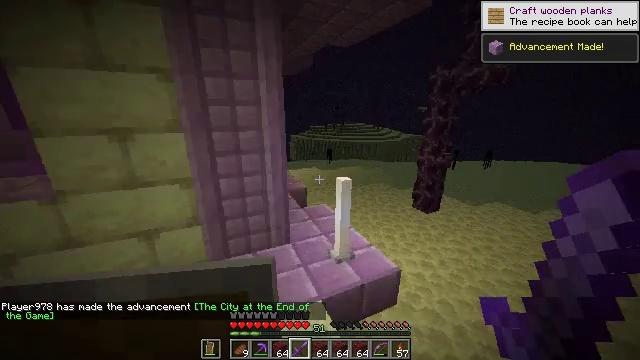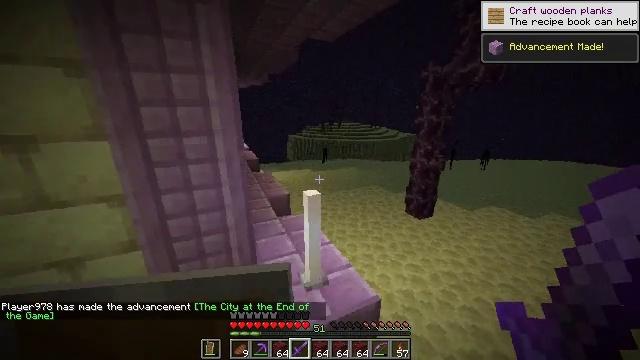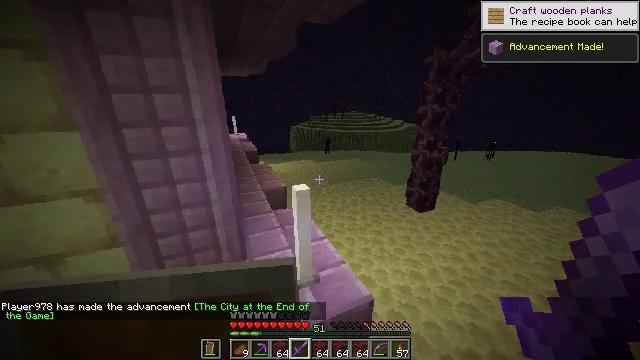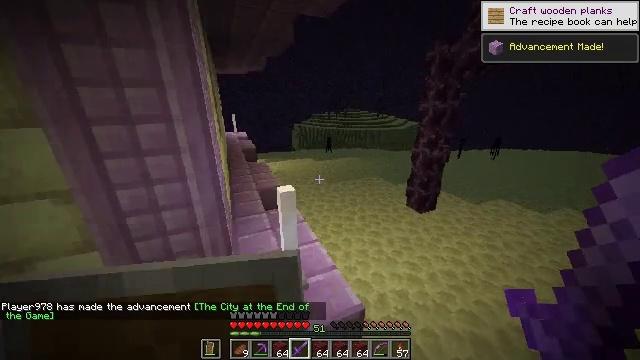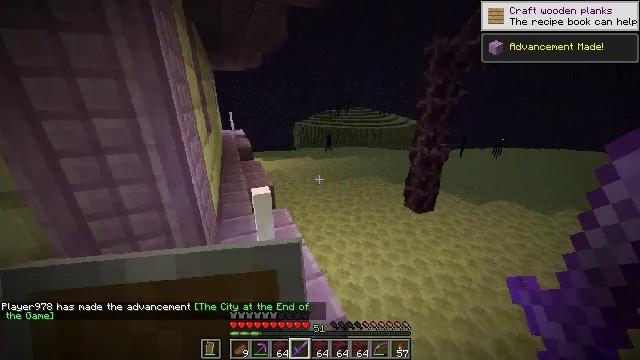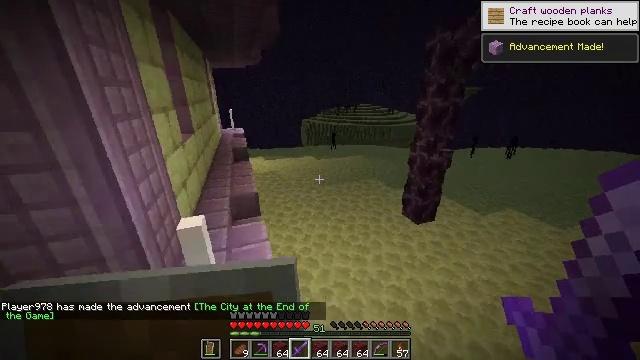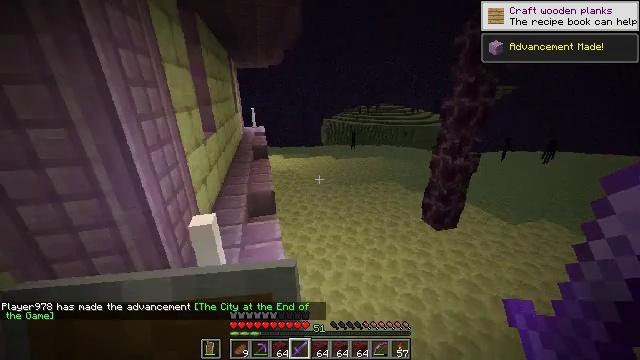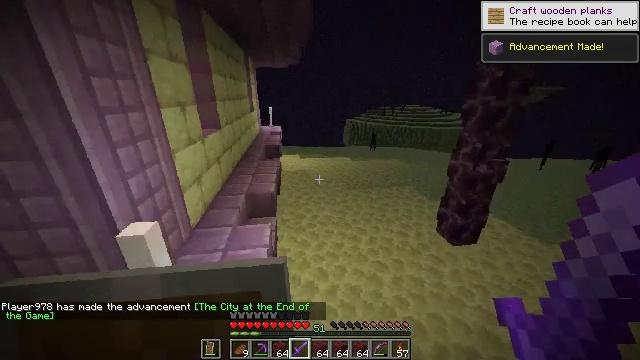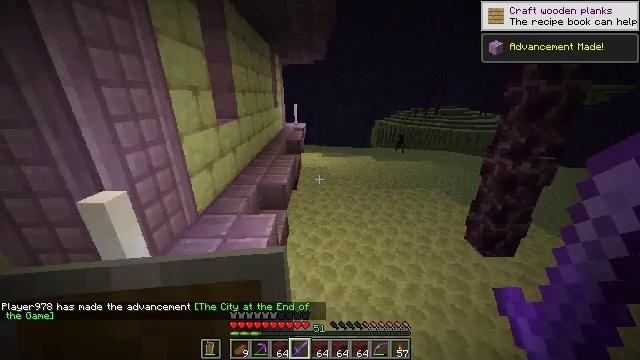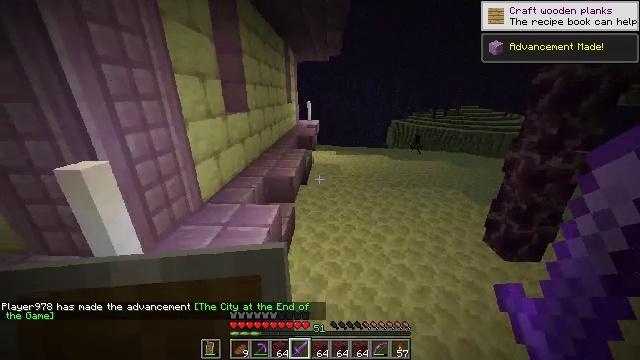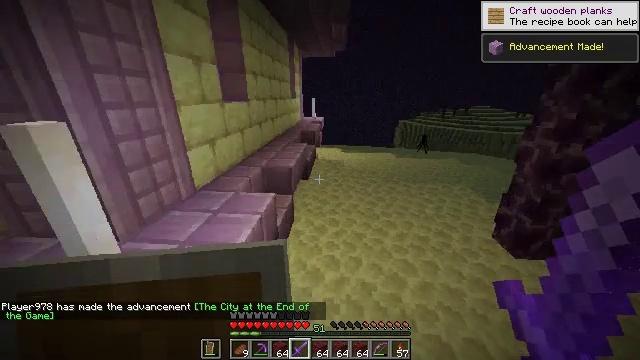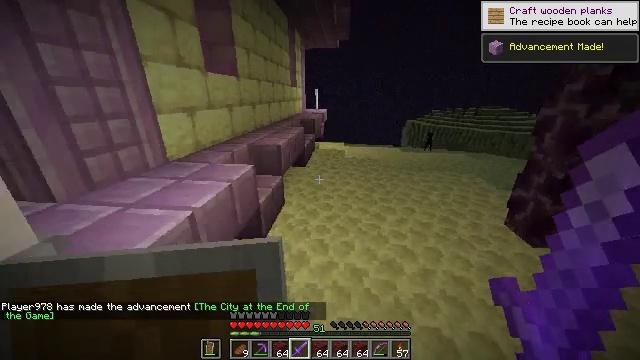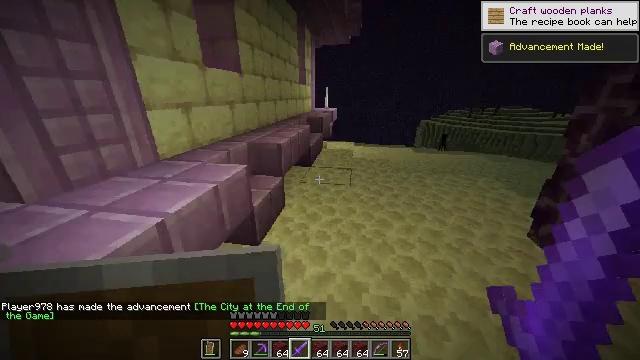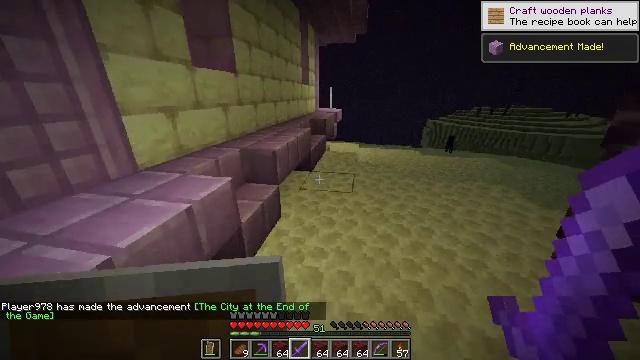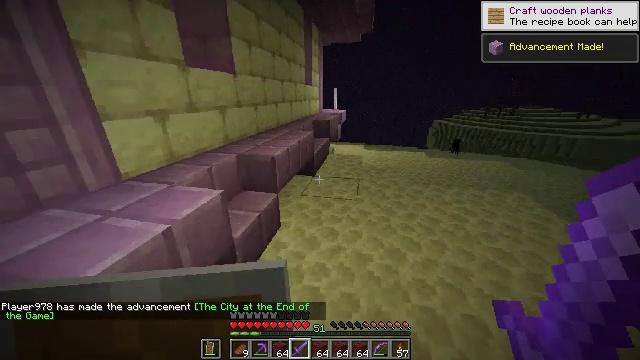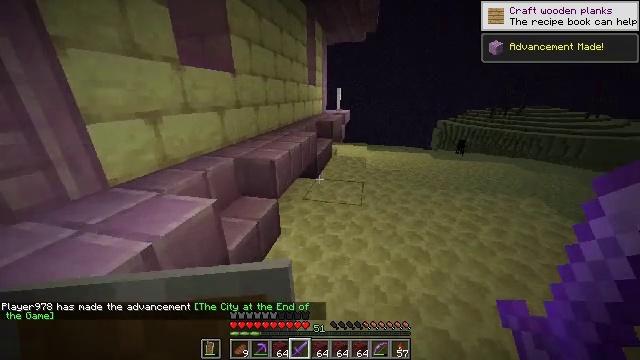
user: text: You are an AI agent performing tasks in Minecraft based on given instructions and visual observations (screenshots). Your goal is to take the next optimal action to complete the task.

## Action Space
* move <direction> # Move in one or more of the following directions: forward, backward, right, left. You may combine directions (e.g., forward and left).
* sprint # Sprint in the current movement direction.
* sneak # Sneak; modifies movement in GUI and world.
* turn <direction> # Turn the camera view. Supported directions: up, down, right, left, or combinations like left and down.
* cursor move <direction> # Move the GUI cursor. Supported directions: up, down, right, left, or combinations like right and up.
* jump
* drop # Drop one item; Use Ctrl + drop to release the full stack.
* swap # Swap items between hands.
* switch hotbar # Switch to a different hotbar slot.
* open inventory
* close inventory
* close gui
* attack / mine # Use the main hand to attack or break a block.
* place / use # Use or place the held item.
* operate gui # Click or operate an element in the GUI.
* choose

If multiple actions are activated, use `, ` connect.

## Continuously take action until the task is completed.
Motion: motion action
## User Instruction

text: Break the end stone bricks.
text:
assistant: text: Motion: move forward and move right
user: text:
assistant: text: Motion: move forward and move right, turn down
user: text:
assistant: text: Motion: move forward and move right
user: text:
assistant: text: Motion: move forward and move right
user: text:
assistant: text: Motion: move forward and move right, turn left
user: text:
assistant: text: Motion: move forward and move right, turn left
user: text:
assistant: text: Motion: move forward and move right, turn left
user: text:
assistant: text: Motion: move forward and move right, turn left
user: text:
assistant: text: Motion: move forward and move right, turn left
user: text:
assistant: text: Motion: move forward, turn left
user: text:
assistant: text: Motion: move forward, turn left
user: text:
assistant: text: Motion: move forward, turn left
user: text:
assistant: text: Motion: move forward, turn left
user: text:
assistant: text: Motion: move forward, turn left
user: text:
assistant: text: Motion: move forward
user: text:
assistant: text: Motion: move forward
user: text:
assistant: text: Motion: move forward
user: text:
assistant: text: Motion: move forward
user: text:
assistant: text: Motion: move forward
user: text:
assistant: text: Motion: move forward
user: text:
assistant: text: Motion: move forward and move right
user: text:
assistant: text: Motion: move forward and move right
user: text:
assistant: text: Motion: move forward and move right
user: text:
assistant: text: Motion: move forward and move right
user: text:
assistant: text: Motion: move forward and move right
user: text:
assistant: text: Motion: move forward and move right
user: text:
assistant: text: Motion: move forward, turn left
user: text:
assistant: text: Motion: move forward, turn left
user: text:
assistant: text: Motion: move forward, turn left
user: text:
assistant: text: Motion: move forward, turn left